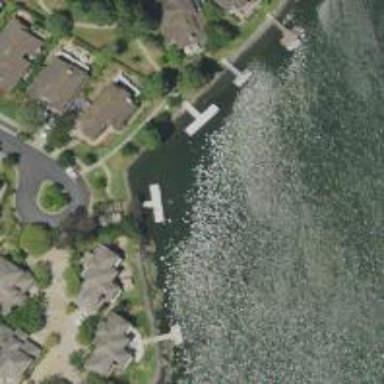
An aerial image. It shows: Dock located along the waterway.